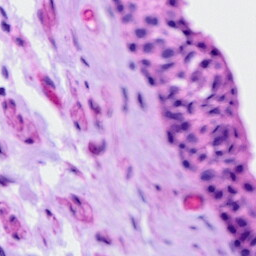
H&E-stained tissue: Ovarian